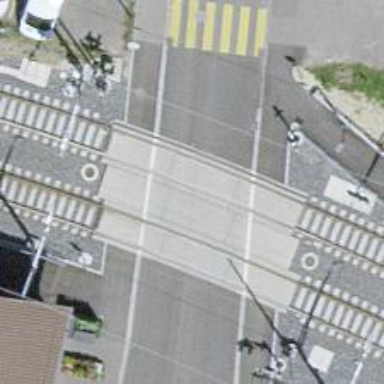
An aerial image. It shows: Level crossing with double half barrier.